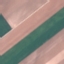
Land use / land cover: AnnualCrop